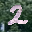
Label: 2